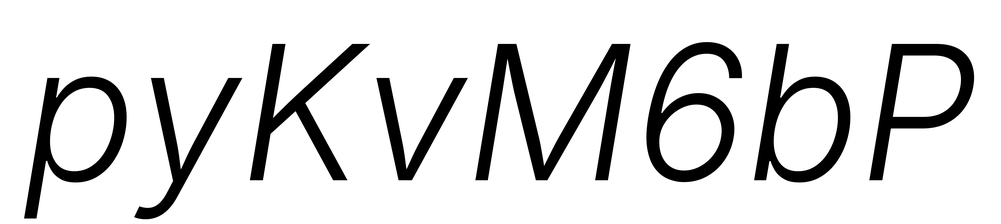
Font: Inter-Italic_Light_Italic